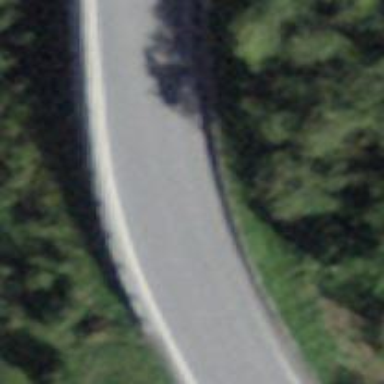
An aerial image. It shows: Tertiary road.